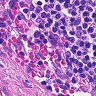
Metastatic tissue present: no